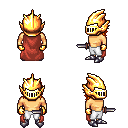
a pixel art fantasy rpg character, male body template, human, tanned skin, maroon cape, white pants, light blonde long bangs hairstyle, gold helm, gold gloves, metal boots, dagger, four views (front, back, left, right), 2x2 character sprite sheet, small pixel art, hard edges, no anti-aliasing